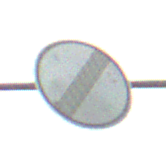
Verkehrszeichen: EndeSaemtlicherBegrenzungen
Umgebung: Outdoor, Suburban
Tageszeit: SunriseSunset
Wetter: PartlyCloudy
Licht: Natural
Jahreszeit: NotSpecified
Kontrast: MediumContrast